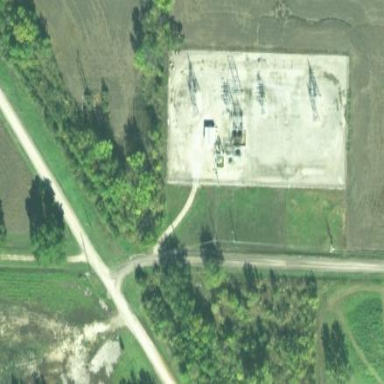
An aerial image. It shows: Distribution level power substation.